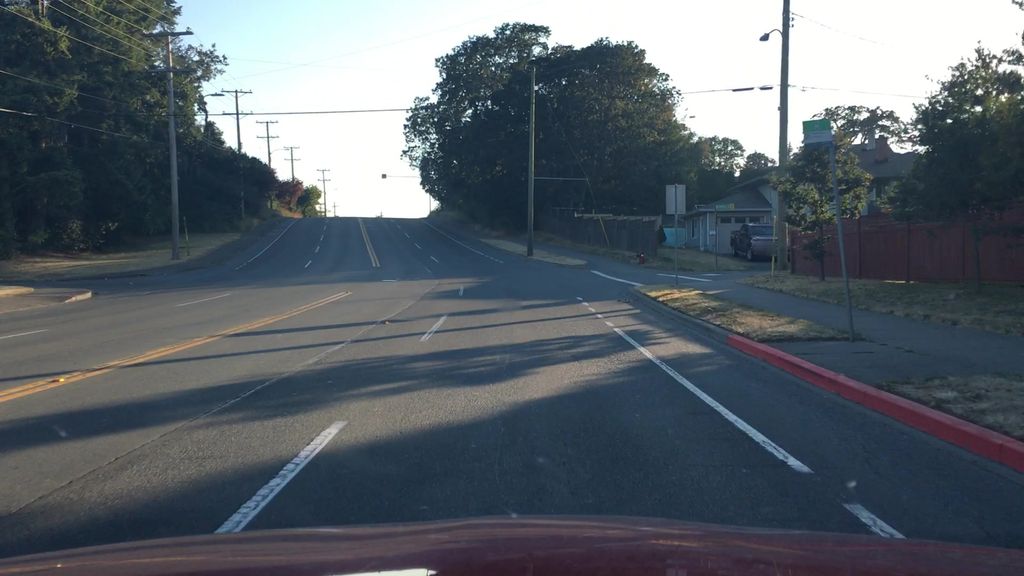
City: victoria